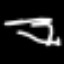
Label: squiggle